Question: I got a strange problem, my current pagination link is not highlighted the pagination urls I made looks like:
'''
site.com/list/50/?some=value
'''
Everything is working great, but the current pagination link in view is not highlighted. I checked CSS and it's ok, the problem comes from the library I guess.
This is my code. I can't see anything wrong in here:
'''
$pagination['base_url'] = site_url('asd');
if($_SERVER['QUERY_STRING'] !==''){
$pagination['suffix'] = '/?'.$_SERVER['QUERY_STRING'];
}
$pagination['first_url'] = site_url('asd');
$pagination['total_rows'] = $total_rows[0]->total;
$pagination['first_link'] = ' First ';
$pagination['last_link'] = ' Last ';
$pagination['next_link'] = ' Next ';
$pagination['prev_link'] = ' Prev ';
$pagination['num_links'] = 5;
$this->pagination->initialize($pagination);
'''
Any clue appreciated.
i post my library which i edited for markup also:
'''
<?php if ( ! defined('BASEPATH')) exit('No direct script access allowed');
/**
* CodeIgniter
*
* An open source application development framework for PHP 5.1.6 or newer
*
* @package CodeIgniter
* @author ExpressionEngine Dev Team
* @copyright Copyright (c) 2008 - 2011, EllisLab, Inc.
* @license http://codeigniter.com/user_guide/license.html
* @link http://codeigniter.com
* @since Version 1.0
* @filesource
*/
// ------------------------------------------------------------------------
/**
* Pagination Class
*
* @package CodeIgniter
* @subpackage Libraries
* @category Pagination
* @author ExpressionEngine Dev Team
* @link http://codeigniter.com/user_guide/libraries/pagination.html
*/
class CI_Pagination {
var $base_url = ''; // The page we are linking to
var $prefix = ''; // A custom prefix added to the path.
var $suffix = ''; // A custom suffix added to the path.
var $total_rows = ''; // Total number of items (database results)
var $per_page = 10; // Max number of items you want shown per page
var $num_links = 2; // Number of "digit" links to show before/after the currently viewed page
var $cur_page = 0; // The current page being viewed
var $first_link = '&lsaquo; First';
var $next_link = '&gt;';
var $prev_link = '&lt;';
var $last_link = 'Last &rsaquo;';
var $uri_segment = 3;
var $full_tag_open = '<p class="CI-pagination">';
var $full_tag_close = '</p>';
var $first_tag_open = '<span class="pagination-first">';
var $first_tag_close = '&nbsp;</span>';
var $last_tag_open = '<span class="pagination-last">&nbsp;';
var $last_tag_close = '</span>';
var $first_url = ''; // Alternative URL for the First Page.
var $cur_tag_open = '<span class="pagination-current">&nbsp;<a href="javascript:void(0)" class="btn btn-small">';
var $cur_tag_close = '</a></span>';
var $next_tag_open = '<span class="pagination-next">&nbsp;';
var $next_tag_close = '&nbsp;</span>';
var $prev_tag_open = '<span class="pagination-prev">&nbsp;';
var $prev_tag_close = '</span>';
var $num_tag_open = '<span class="pagination-num">&nbsp;';
var $num_tag_close = '</span>';
var $page_query_string = FALSE;
var $query_string_segment = 'per_page';
var $display_pages = TRUE;
var $anchor_class = 'btn btn-small';
/**
* Constructor
*
* @access public
* @param array initialization parameters
*/
public function __construct($params = array())
{
if (count($params) > 0)
{
$this->initialize($params);
}
if ($this->anchor_class != '')
{
$this->anchor_class = 'class="'.$this->anchor_class.'" ';
}
log_message('debug', "Pagination Class Initialized");
}
// --------------------------------------------------------------------
/**
* Initialize Preferences
*
* @access public
* @param array initialization parameters
* @return void
*/
function initialize($params = array())
{
if (count($params) > 0)
{
foreach ($params as $key => $val)
{
if (isset($this->$key))
{
$this->$key = $val;
}
}
}
}
// --------------------------------------------------------------------
/**
* Generate the pagination links
*
* @access public
* @return string
*/
function create_links()
{
// If our item count or per-page total is zero there is no need to continue.
if ($this->total_rows == 0 OR $this->per_page == 0)
{
return '';
}
// Calculate the total number of pages
$num_pages = ceil($this->total_rows / $this->per_page);
// Is there only one page? Hm... nothing more to do here then.
if ($num_pages == 1)
{
return '';
}
// Determine the current page number.
$CI =& get_instance();
if ($CI->config->item('enable_query_strings') === TRUE OR $this->page_query_string === TRUE)
{
if ($CI->input->get($this->query_string_segment) != 0)
{
$this->cur_page = $CI->input->get($this->query_string_segment);
// Prep the current page - no funny business!
$this->cur_page = (int) $this->cur_page;
}
}
else
{
if ($CI->uri->segment($this->uri_segment) != 0)
{
$this->cur_page = $CI->uri->segment($this->uri_segment);
// Prep the current page - no funny business!
$this->cur_page = (int) $this->cur_page;
}
}
$this->num_links = (int)$this->num_links;
if ($this->num_links < 1)
{
show_error('Your number of links must be a positive number.');
}
if ( ! is_numeric($this->cur_page))
{
$this->cur_page = 0;
}
// Is the page number beyond the result range?
// If so we show the last page
if ($this->cur_page > $this->total_rows)
{
$this->cur_page = ($num_pages - 1) * $this->per_page;
}
$uri_page_number = $this->cur_page;
$this->cur_page = floor(($this->cur_page/$this->per_page) + 1);
// Calculate the start and end numbers. These determine
// which number to start and end the digit links with
$start = (($this->cur_page - $this->num_links) > 0) ? $this->cur_page - ($this->num_links - 1) : 1;
$end = (($this->cur_page + $this->num_links) < $num_pages) ? $this->cur_page + $this->num_links : $num_pages;
// Is pagination being used over GET or POST? If get, add a per_page query
// string. If post, add a trailing slash to the base URL if needed
if ($CI->config->item('enable_query_strings') === TRUE OR $this->page_query_string === TRUE)
{
$this->base_url = rtrim($this->base_url).'&amp;'.$this->query_string_segment.'=';
}
else
{
$this->base_url = rtrim($this->base_url, '/') .'/';
}
// And here we go...
$output = '';
// Render the "First" link
if ($this->first_link !== FALSE AND $this->cur_page > ($this->num_links + 1))
{
$first_url = ($this->first_url == '') ? $this->base_url : $this->first_url;
$output .= $this->first_tag_open.'<a '.$this->anchor_class.'href="'.$first_url.'">'.$this->first_link.'</a>'.$this->first_tag_close;
}
// Render the "previous" link
if ($this->prev_link !== FALSE AND $this->cur_page != 1)
{
$i = $uri_page_number - $this->per_page;
if ($i == 0 && $this->first_url != '')
{
$output .= $this->prev_tag_open.'<a '.$this->anchor_class.'href="'.$this->first_url.'">'.$this->prev_link.'</a>'.$this->prev_tag_close;
}
else
{
$i = ($i == 0) ? '' : $this->prefix.$i.$this->suffix;
$output .= $this->prev_tag_open.'<a '.$this->anchor_class.'href="'.$this->base_url.$i.'">'.$this->prev_link.'</a>'.$this->prev_tag_close;
}
}
// Render the pages
if ($this->display_pages !== FALSE)
{
// Write the digit links
for ($loop = $start -1; $loop <= $end; $loop++)
{
$i = ($loop * $this->per_page) - $this->per_page;
if ($i >= 0)
{
if ($this->cur_page == $loop)
{
$output .= $this->cur_tag_open.$loop.$this->cur_tag_close; // Current page
}
else
{
$n = ($i == 0) ? '' : $i;
if ($n == '' && $this->first_url != '')
{
$output .= $this->num_tag_open.'<a '.$this->anchor_class.'href="'.$this->first_url.'">'.$loop.'</a>'.$this->num_tag_close;
}
else
{
$n = ($n == '') ? '' : $this->prefix.$n.$this->suffix;
$output .= $this->num_tag_open.'<a '.$this->anchor_class.'href="'.$this->base_url.$n.'">'.$loop.'</a>'.$this->num_tag_close;
}
}
}
}
}
// Render the "next" link
if ($this->next_link !== FALSE AND $this->cur_page < $num_pages)
{
$output .= $this->next_tag_open.'<a '.$this->anchor_class.'href="'.$this->base_url.$this->prefix.($this->cur_page * $this->per_page).$this->suffix.'">'.$this->next_link.'</a>'.$this->next_tag_close;
}
// Render the "Last" link
if ($this->last_link !== FALSE AND ($this->cur_page + $this->num_links) < $num_pages)
{
$i = (($num_pages * $this->per_page) - $this->per_page);
$output .= $this->last_tag_open.'<a '.$this->anchor_class.'href="'.$this->base_url.$this->prefix.$i.$this->suffix.'">'.$this->last_link.'</a>'.$this->last_tag_close;
}
// Kill double slashes. Note: Sometimes we can end up with a double slash
// in the penultimate link so we'll kill all double slashes.
$output = preg_replace("#([^:])//+#", "\1/", $output);
// Add the wrapper HTML if exists
$output = $this->full_tag_open.$output.$this->full_tag_close;
return $output;
}
}
// END Pagination Class
/* End of file Pagination.php */
/* Location: ./system/libraries/Pagination.php */
'''
According to my pagination library, all my pagination links are printed out as 'class="pagination-num"' and the 'class="pagination-current"' is added only to the first pagination link , unbelievable :/
When changing page, the pagination looks always as shown in this image, no changes between a page to another :/

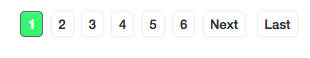
Answer: <URL> and find the "Customizing the "Current Page" Link" section. Use that to add custom markup then add appropriate CSS.
Edit: the OP found the following solution:
'''
$pagination['uri_segment'] = 2;
'''